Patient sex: M
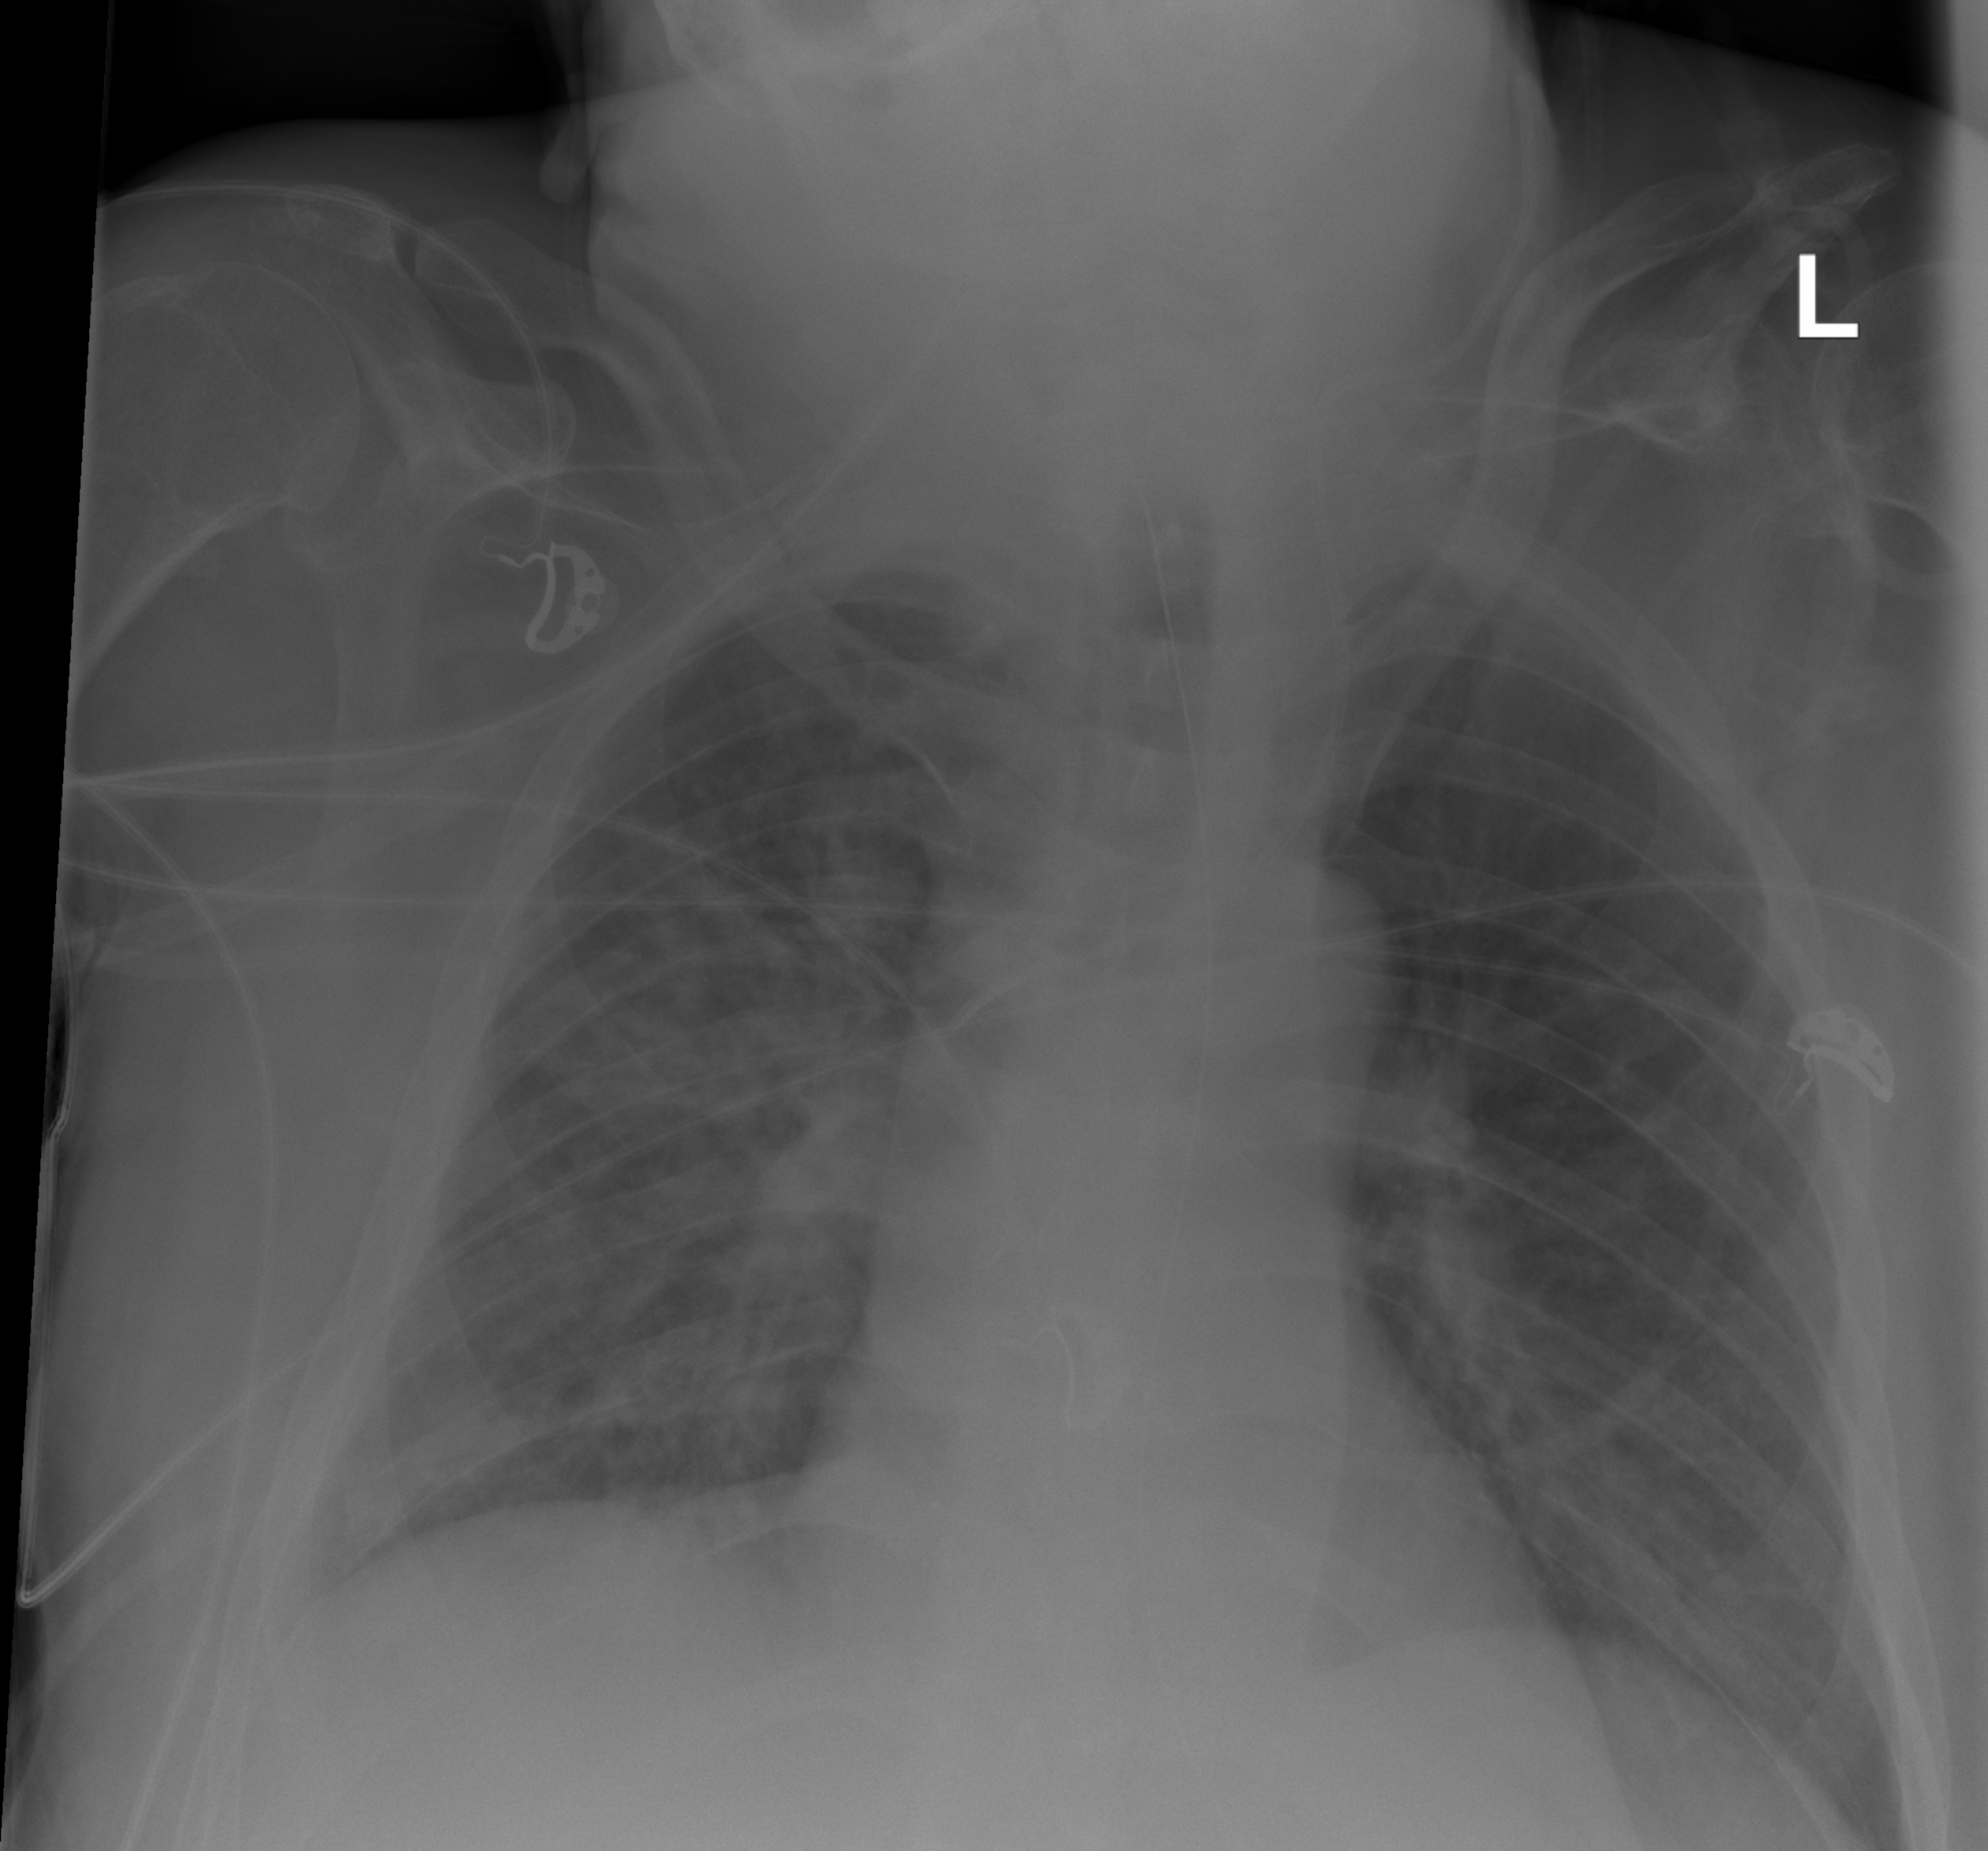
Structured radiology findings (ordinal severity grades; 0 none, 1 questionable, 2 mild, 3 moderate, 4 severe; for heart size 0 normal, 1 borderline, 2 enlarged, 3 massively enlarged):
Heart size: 1
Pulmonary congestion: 2
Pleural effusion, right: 0
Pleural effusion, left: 0
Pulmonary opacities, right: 2
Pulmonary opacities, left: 1
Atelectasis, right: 0
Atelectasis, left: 0